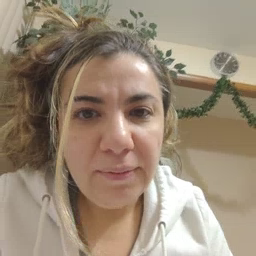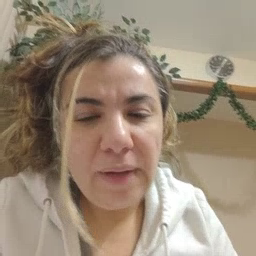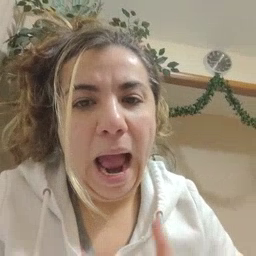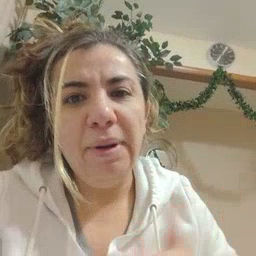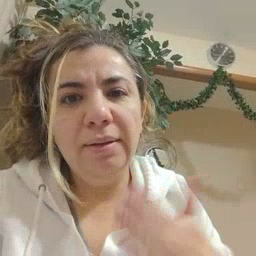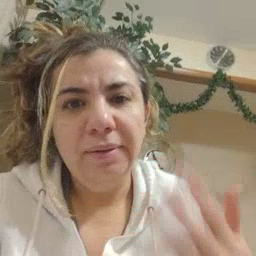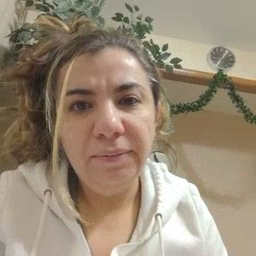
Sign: happy